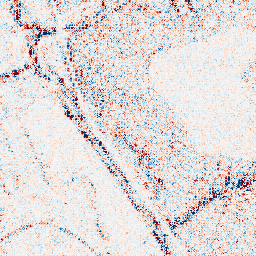
Category: wavelet
Decomposition family: wavelet_dwt
Decomposition parameters: wavelet: sym4
level: 1
Upsampling method: lanczos
Upsampling parameters: scale: 2
Upsampling scale: 2